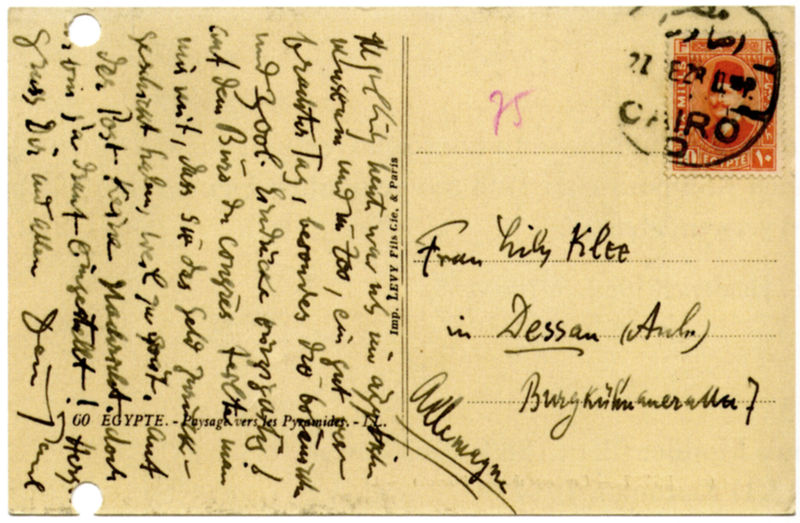
Titel: Rückseite der Postkarte "Ägypten - Landschaft mit Pyramiden" an Lily Klee
Künstler: Paul Klee
Standort: Bern
Institution: Zentrum Paul Klee
Schlagwörter: weiß, gelb, ocker, frankreich, frau, orange, schwarz, strasse, rot, alt, deutschland, schrift, modern, grafik, graphik, lila, violett, vergilbt, linien, deutsch, paul, loch, text, stempel, zoo, stift, tinte, löcher, original, bauhaus, karte, zahl, ziffer, brief, briefmarke, reise, zeilen, postkarte, privat, klee, handschrift, ägypten, adresse, paul klee, notiz, andenken, handschriftlich, archiv, ansichtskarte, quelle, nachricht, archivalie, grüße, kairo, dessau, autograph, pyramiden, egypt, gelocht, lochung, geschrieben, egypte, poststempel, zeugnis, tunisreise, adressier, allemagne, anrede, anschrift, cairo, heftlöcher, heute war ich ..., lily klee, paysage vers les pyramides, vergiltbt, zeitzeugnis, frankfreich, briefmark, 75, grussworte, gattin von klee, deaasu, lilly, quele, lily, willy kjlee, aulm